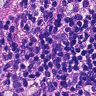
Metastatic tissue present: yes